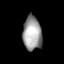
Tissue: lung
Cell type: T cells
Senescence score: 0.2396
Nuclear area (px): 632
Mean DAPI intensity: 156.796